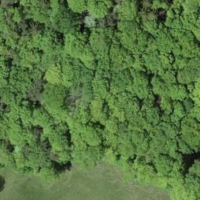
EUNIS habitat code: 41
Species observed at this site:
Dryocopus martius